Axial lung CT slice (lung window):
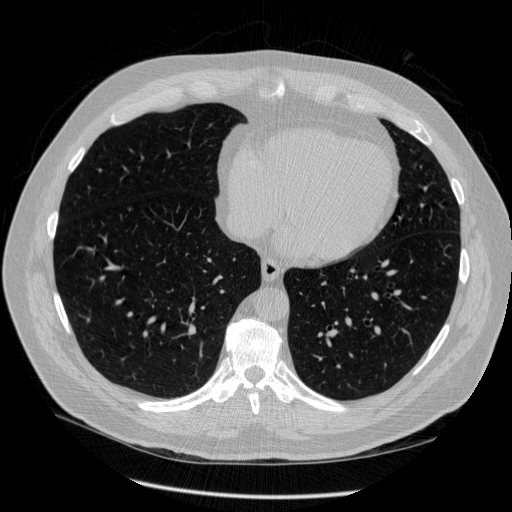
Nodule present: no